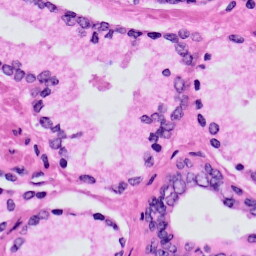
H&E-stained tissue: Prostate